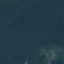
Land use / land cover class: Forest